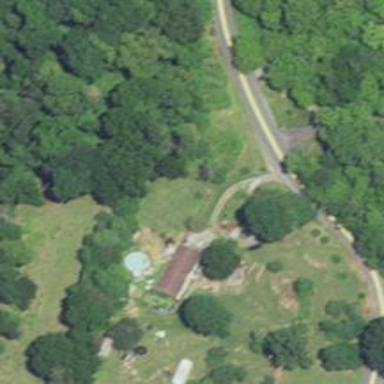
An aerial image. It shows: Driveway leading to service road.